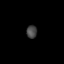
Tissue: lung
Cell type: Fibroblasts
Senescence score: 0.6903
Nuclear area (px): 133
Mean DAPI intensity: 69.752